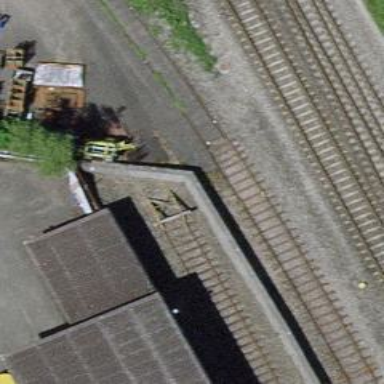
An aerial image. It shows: Railway buffer stop.